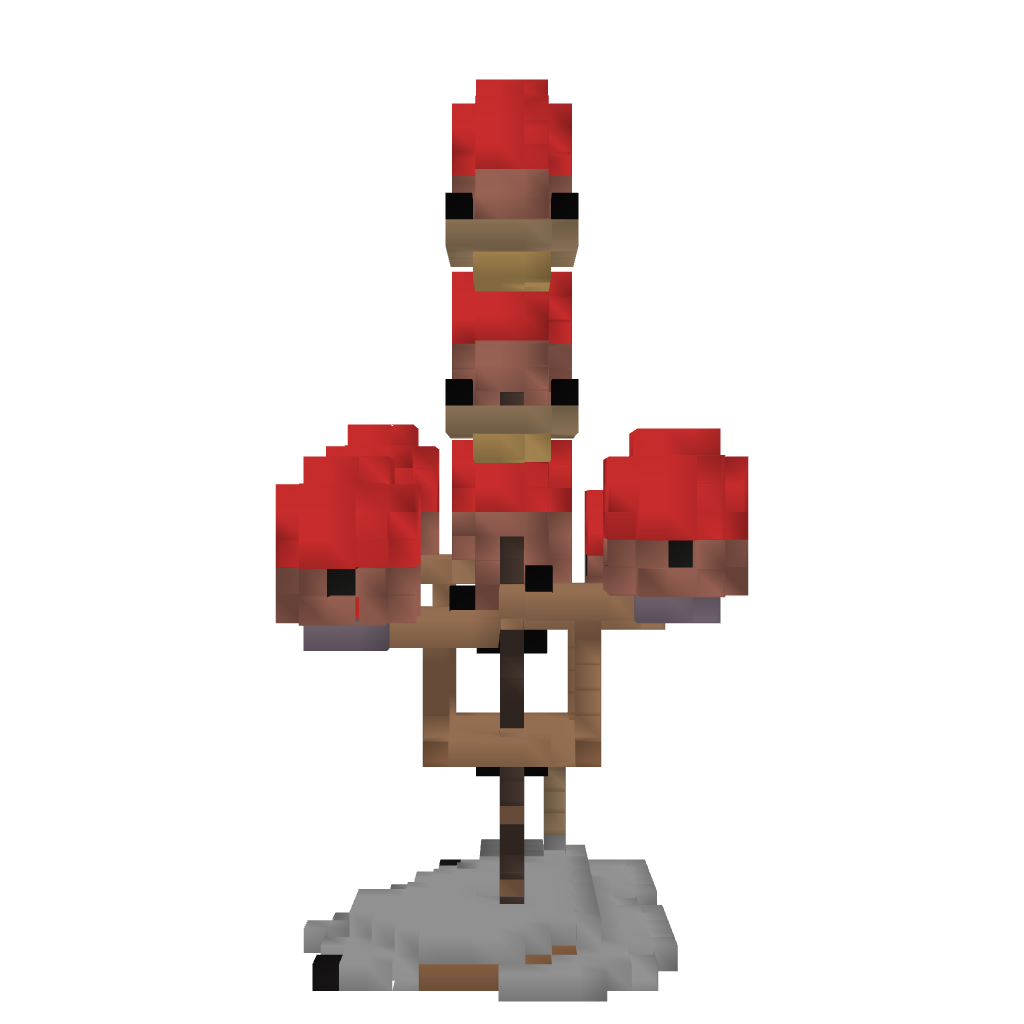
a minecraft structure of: Shroom Settlement